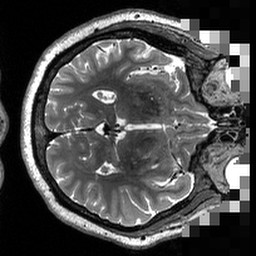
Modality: T2w
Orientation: axial
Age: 42
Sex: female
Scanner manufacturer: siemens
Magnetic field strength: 3 T
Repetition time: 3.39 s
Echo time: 0.39 s